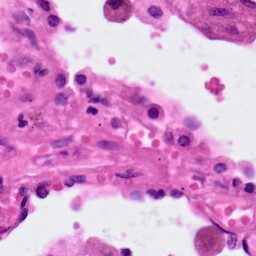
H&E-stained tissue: Lung